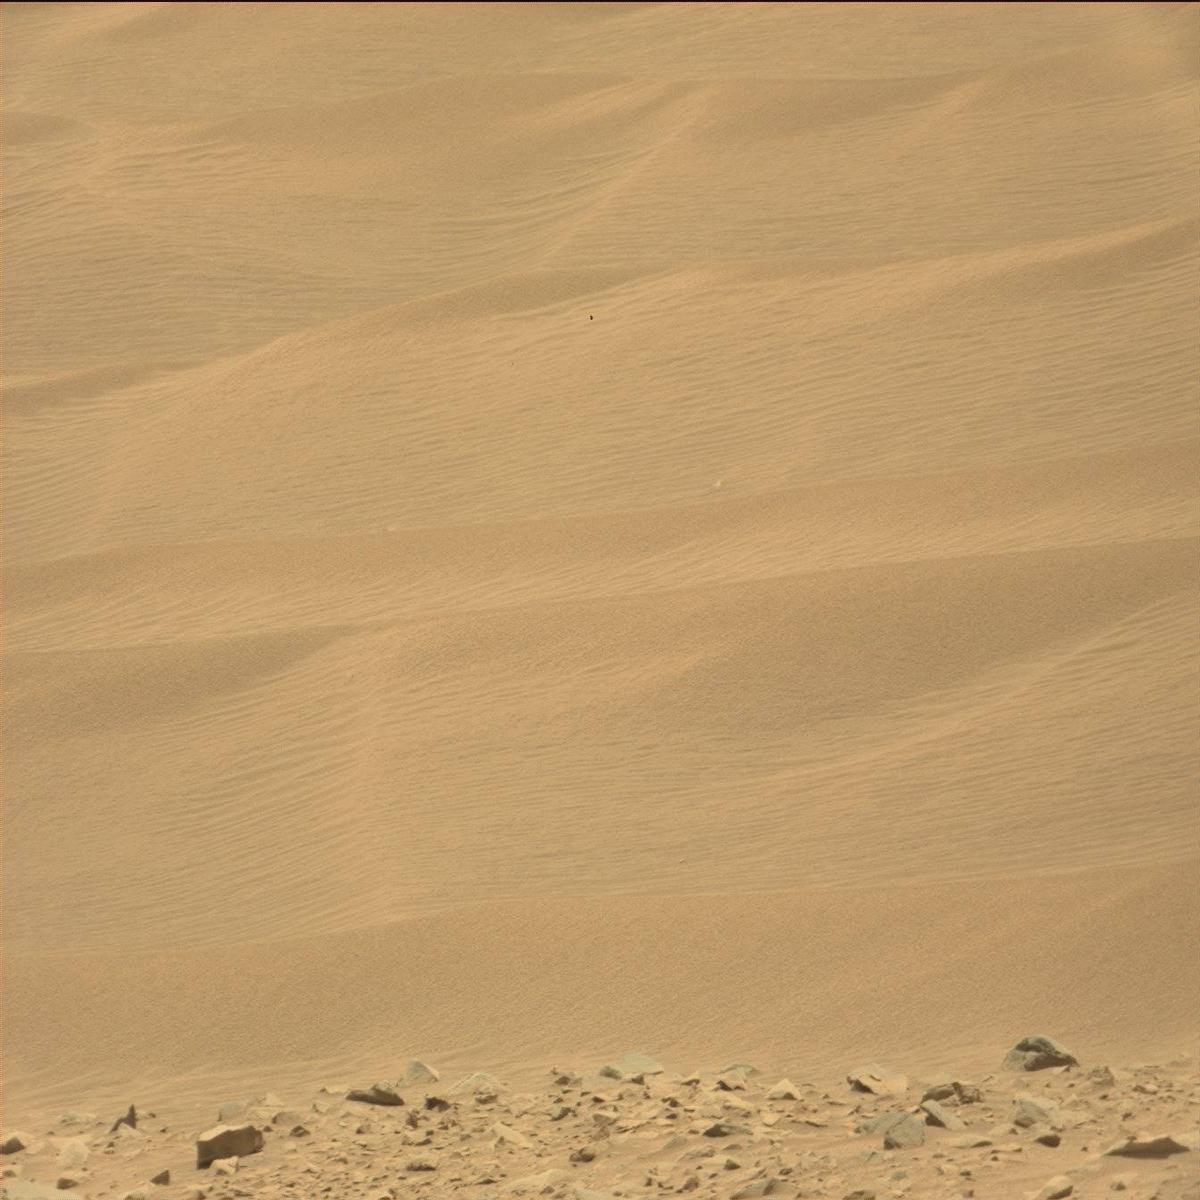
Terrain classes present: Bedrock, Rock, Sand / Soil